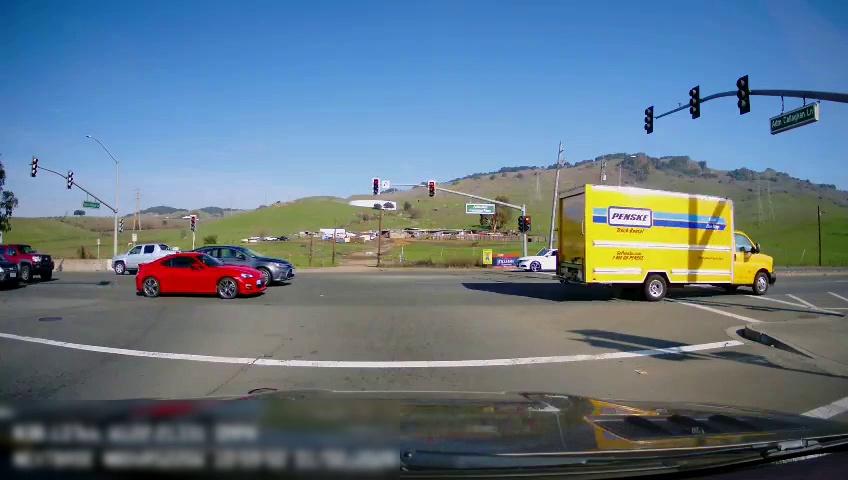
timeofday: Day
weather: Sunny
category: Drivable Space
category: Vehicles | Car
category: Vehicles | Truck
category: Vehicles | Truck
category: Vehicles | Car
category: Vehicles | Car
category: Vehicles | Truck
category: Vehicles | SUV
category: Traffic | Lights
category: Traffic | Lights
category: Traffic | Lights
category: Traffic | Lights
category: Traffic | Lights
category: Traffic | Lights
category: Traffic | Lights
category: Traffic | Signs
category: Traffic | Lights
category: Traffic | Lights
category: Traffic | Signs
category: Traffic | Lights
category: Traffic | Lights
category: Traffic | Signs